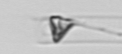
Label: Dactyliosolen_blavyanus